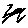
Label: zigzag